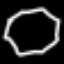
Label: octagon